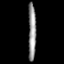
Tissue: lung
Cell type: Others
Senescence score: 0.6247
Nuclear area (px): 445
Mean DAPI intensity: 144.029